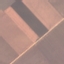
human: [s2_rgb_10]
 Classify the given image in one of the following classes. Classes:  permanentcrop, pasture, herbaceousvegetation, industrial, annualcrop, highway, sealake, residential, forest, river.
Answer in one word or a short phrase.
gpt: AnnualCrop